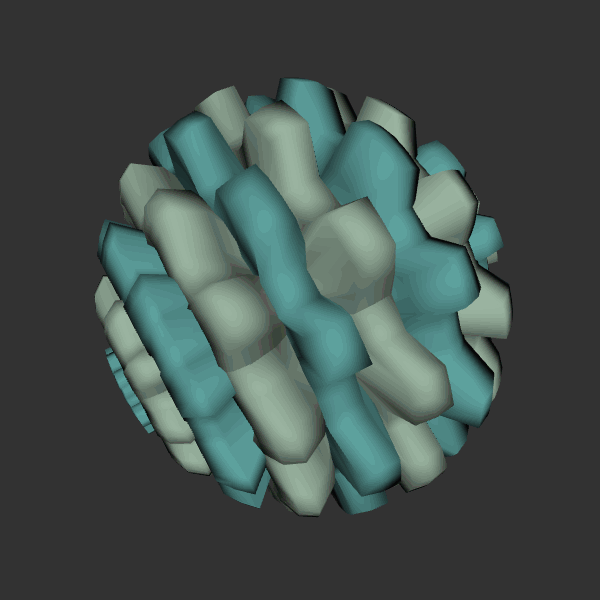
Background: dark